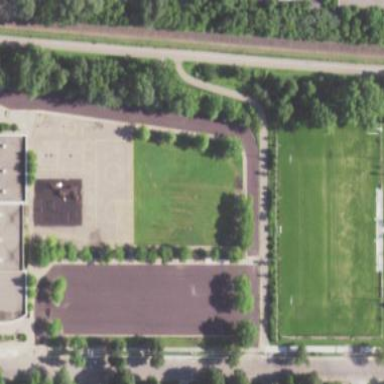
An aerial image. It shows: Recreation ground.